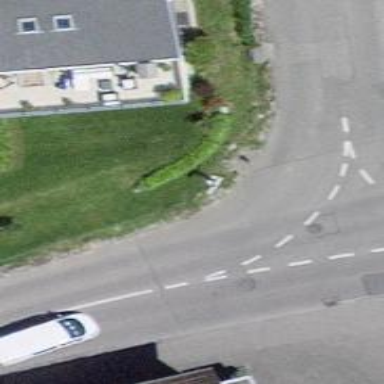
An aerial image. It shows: Historic wayside cross.